Aerial crown-view tile of a tropical tree (Barro Colorado Island, Panama), acquired 20250414:
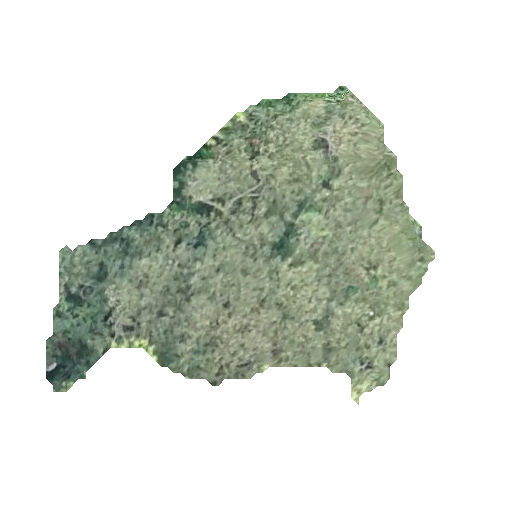
Species: Luehea seemannii
GBIF accepted scientific name: Luehea seemannii
Crown area: 112.559 m²